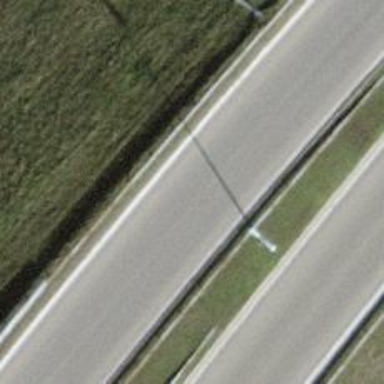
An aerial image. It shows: This is trunk highway with motorroad.